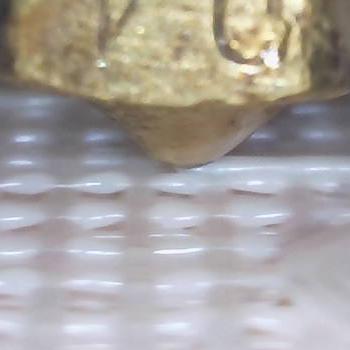
Flow rate: 84%